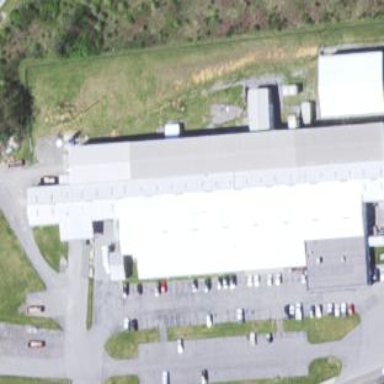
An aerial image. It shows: Industrial building.